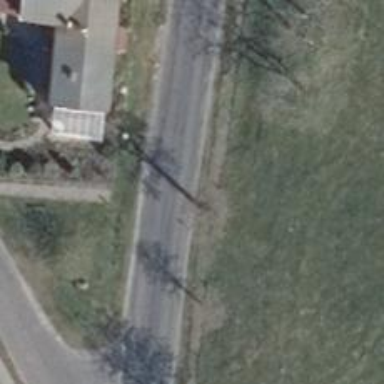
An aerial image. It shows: Footway along the road.